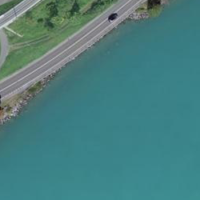
EUNIS habitat code: 14
Species observed at this site:
Cichorium intybus